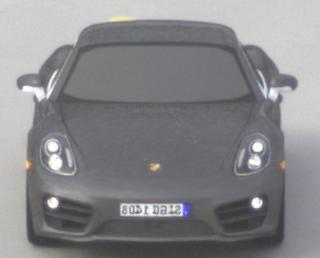
Make: Porsche
Model: Cayman
Detailed model: Cayman (981C)
Model produced from: 2013/03
Model produced until: 2014/04
Doors: 2
Color: gray
Road condition: dry road
Daytime: morning or afternoon
Contrast: low contrast